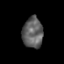
Tissue: prostate
Cell type: Epithelial cells
Senescence score: 0.2564
Nuclear area (px): 610
Mean DAPI intensity: 96.839